Question: I Am Trying To Write Punjabi/Gurmukhi Text On Pillow Image It didn't Work Completely.
Here Is My Code:
'''
from PIL import Image, ImageDraw, ImageFont
#configuration
font_size=36
width=500
height=100
back_ground_color=(255,255,255)
font_size=36
font_color=(0,0,0)
# Unicode For "srii" is "srii"
unicode_text = u"srii"
im = Image.new ( "RGB", (width,height), back_ground_color )
draw = ImageDraw.Draw ( im )
unicode_font = ImageFont.truetype("raavi.ttf", font_size)
draw.text ( (10,10), unicode_text, font=unicode_font, fill=font_color )
im.save("text.jpg")
'''
But Output Is This:

Also When We Use 'print(u"srii")' in Terminal Then It Will Return Same Text As Shown In Output Image. But When We Copy That Text From Terminal And Paste It SomeWhere Else Then Output Is Correct 'srii'.
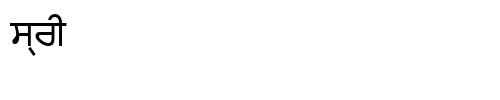
Answer: I Found Solution.
This Is Because Python Is Rendering srii As Four Characters.
I Create A Package And TTF File For Display Words Correctly On Image And Pdf.
Check Out:- <URL>
<URL>